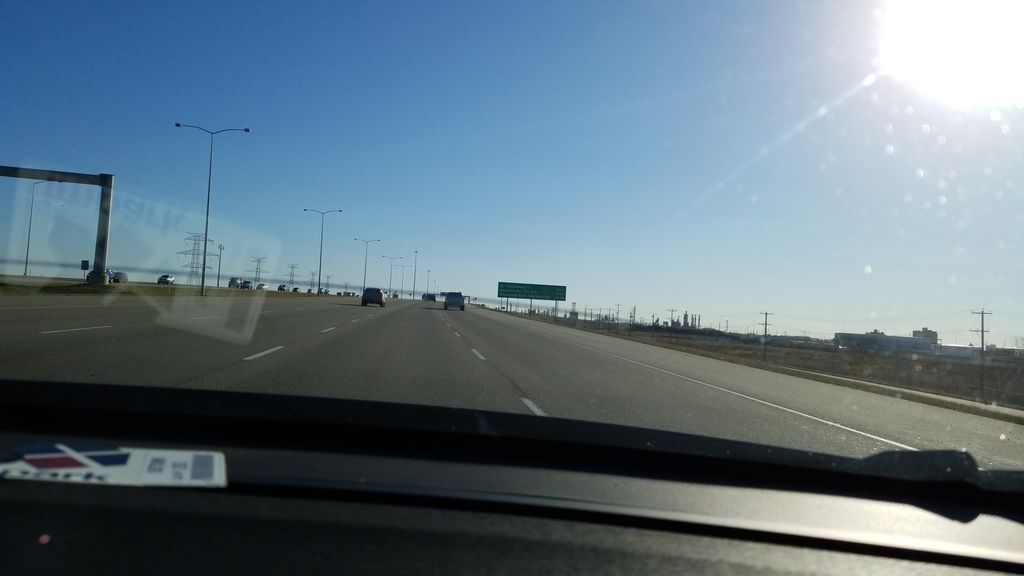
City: edmonton